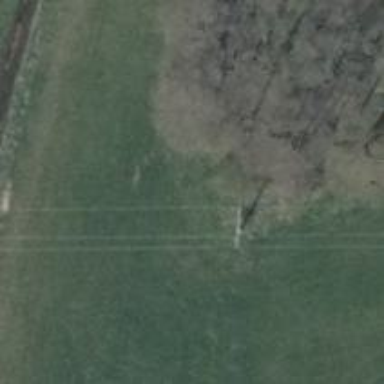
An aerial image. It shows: Power pole.